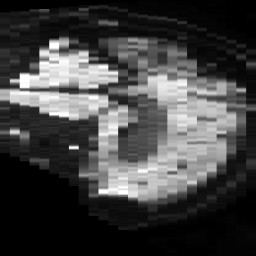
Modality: TRACE
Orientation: sagittal
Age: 79
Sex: male
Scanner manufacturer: philips
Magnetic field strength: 3 T
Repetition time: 4.686 s
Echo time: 0.07459 s